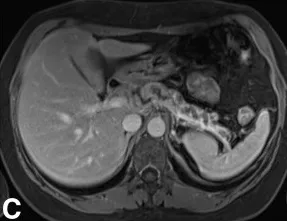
Radiological imaging.
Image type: radiology (mri)